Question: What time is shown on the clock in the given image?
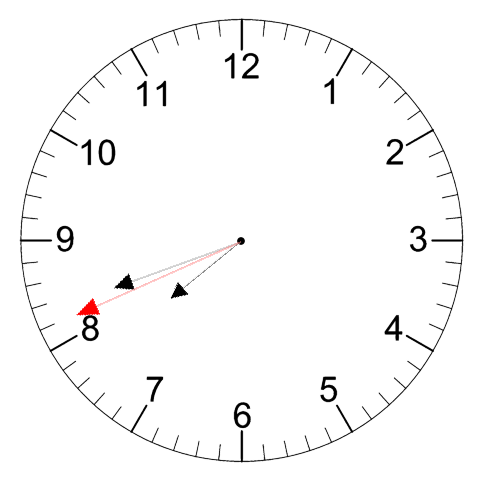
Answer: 07:41:41